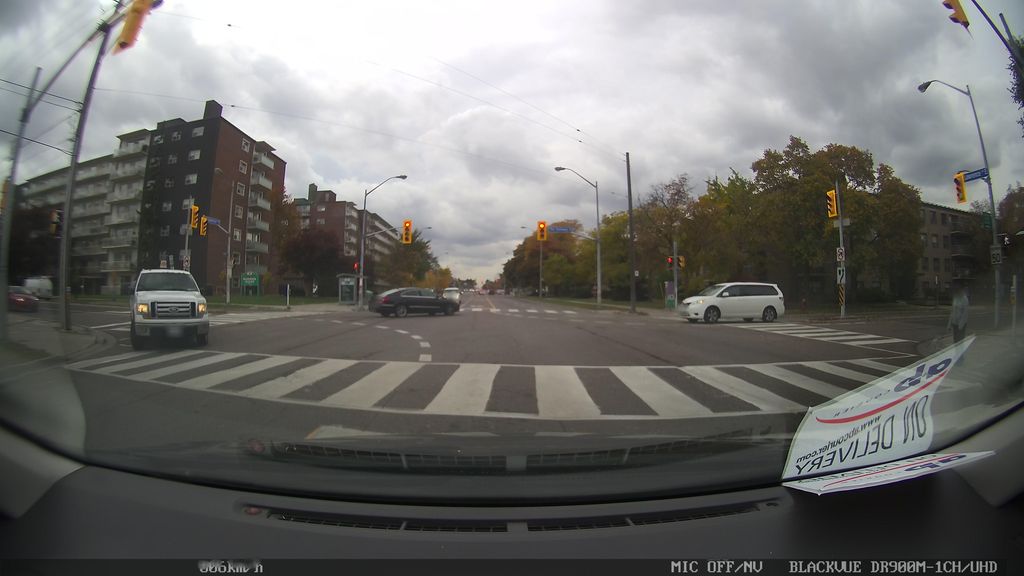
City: toronto